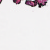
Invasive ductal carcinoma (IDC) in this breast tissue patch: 0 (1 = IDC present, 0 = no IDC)